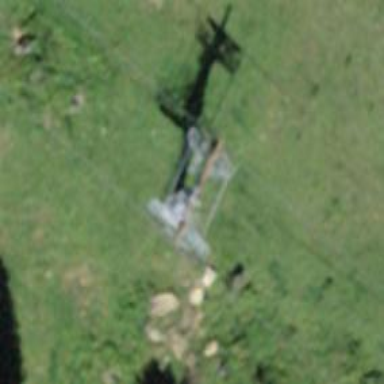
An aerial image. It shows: Pylon used for aerialway.